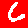
Digit: 6